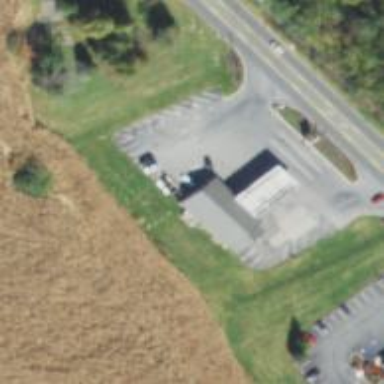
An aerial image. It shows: Convenience shop.